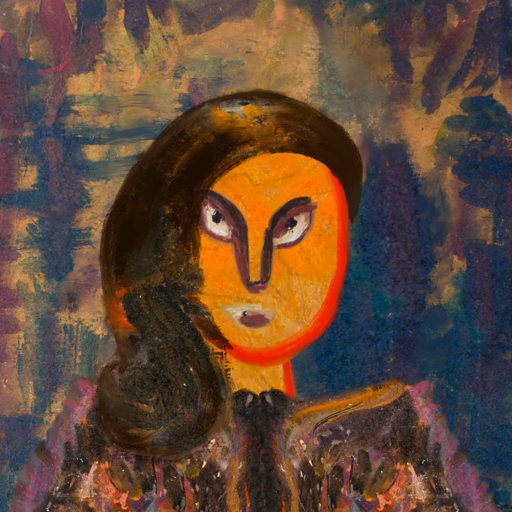
Background: InTheSun, Head And Neck Front: Sisters, Face Front: After_Raid, Bust: Gypsy_Queen, Hair Front: Gypsy_Queen, Head Accessory: Blank, Second Necklace: Blank, Necklace: Blank, Baby: Blank